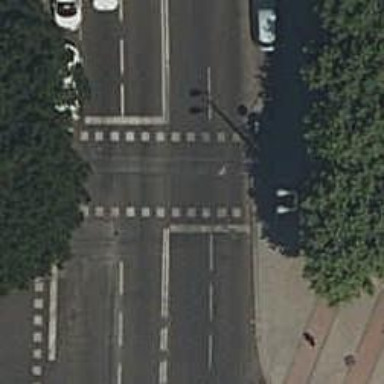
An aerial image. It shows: Road with traffic signals.